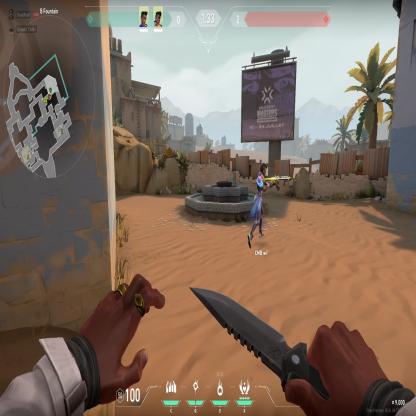
Label: teammate